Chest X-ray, AP view. Patient: 56 years old, sex F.
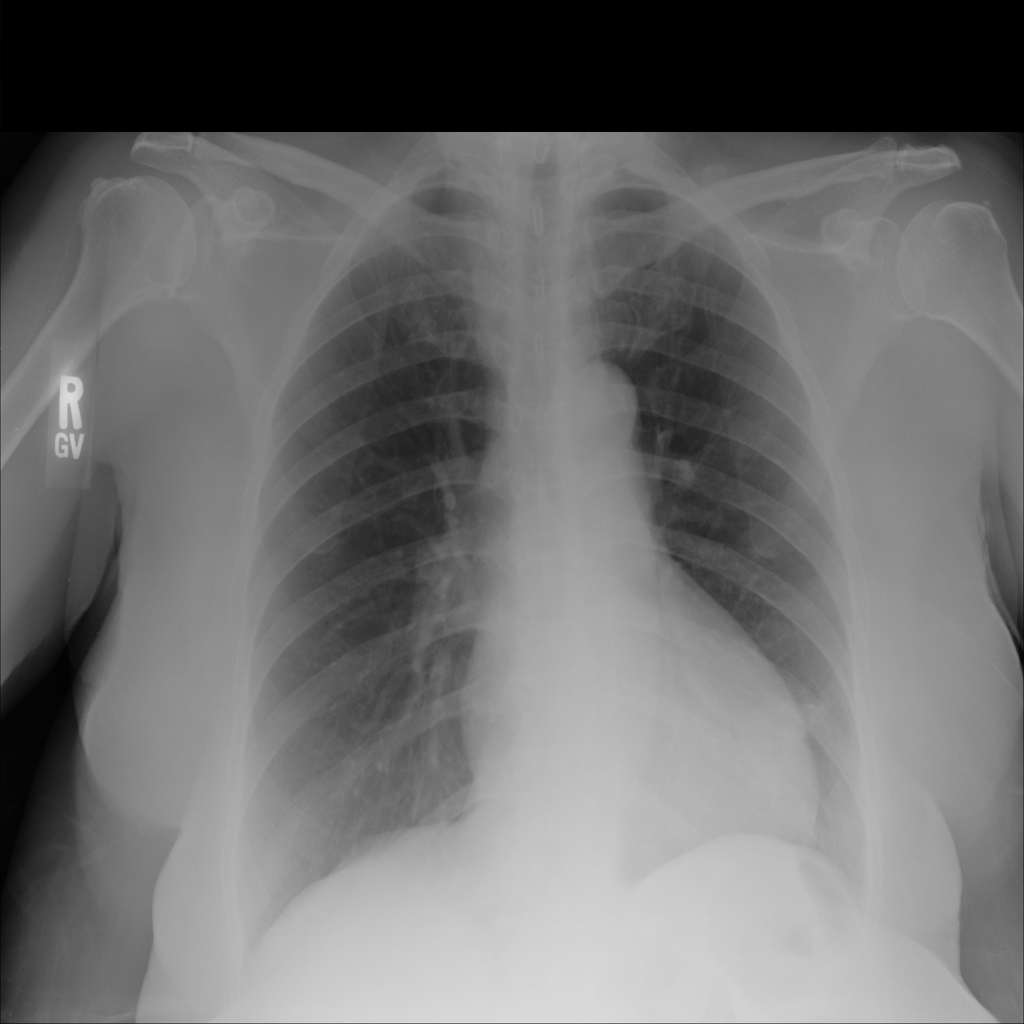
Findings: Mass